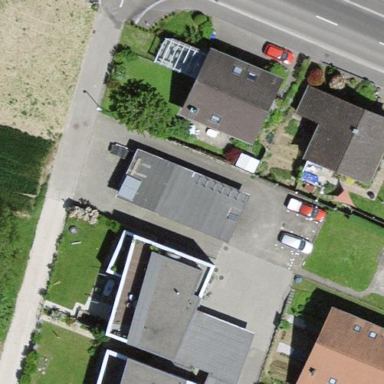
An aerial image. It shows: Detached building.